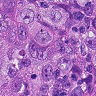
Metastatic tissue present: yes